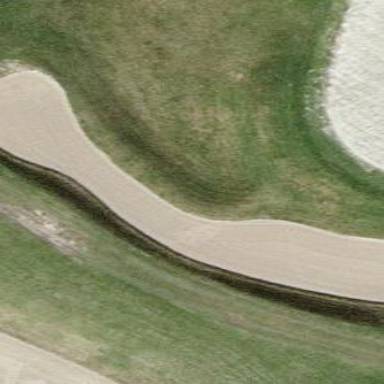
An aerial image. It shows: Sand bunker on golf course.